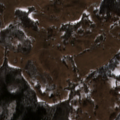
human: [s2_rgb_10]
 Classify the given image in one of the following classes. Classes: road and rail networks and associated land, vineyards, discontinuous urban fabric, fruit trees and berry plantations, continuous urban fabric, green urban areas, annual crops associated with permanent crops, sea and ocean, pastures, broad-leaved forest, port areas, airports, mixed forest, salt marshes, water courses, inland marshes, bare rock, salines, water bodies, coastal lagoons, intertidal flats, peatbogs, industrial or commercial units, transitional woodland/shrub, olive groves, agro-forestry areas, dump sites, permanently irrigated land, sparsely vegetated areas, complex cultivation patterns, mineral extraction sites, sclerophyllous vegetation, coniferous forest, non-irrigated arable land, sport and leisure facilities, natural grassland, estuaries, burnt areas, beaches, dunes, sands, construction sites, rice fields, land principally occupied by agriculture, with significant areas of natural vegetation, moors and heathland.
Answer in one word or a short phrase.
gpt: fruit trees and berry plantations, pastures, land principally occupied by agriculture, with significant areas of natural vegetation, mixed forest